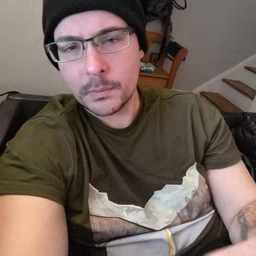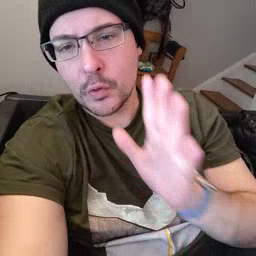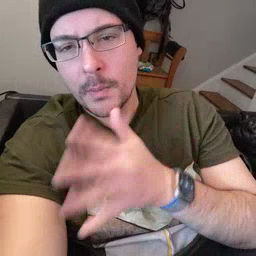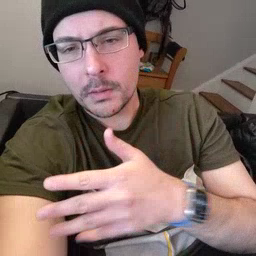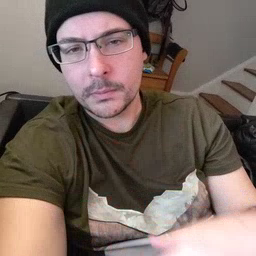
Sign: grandma